Aerial crown-view tile of a tropical tree (Barro Colorado Island, Panama), acquired 20250715:
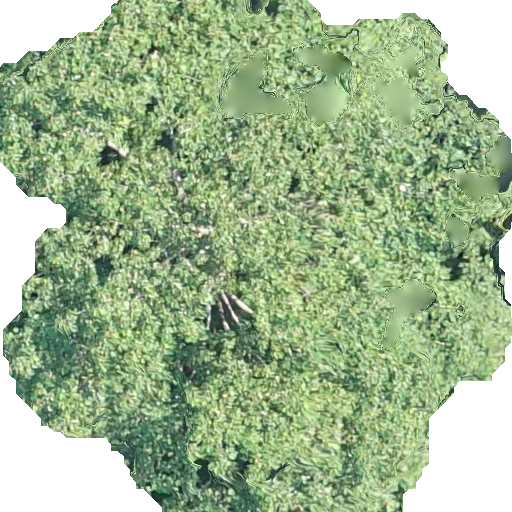
Species: Ochroma pyramidale
GBIF accepted scientific name: Ochroma pyramidale
Crown area: 352.375 m²